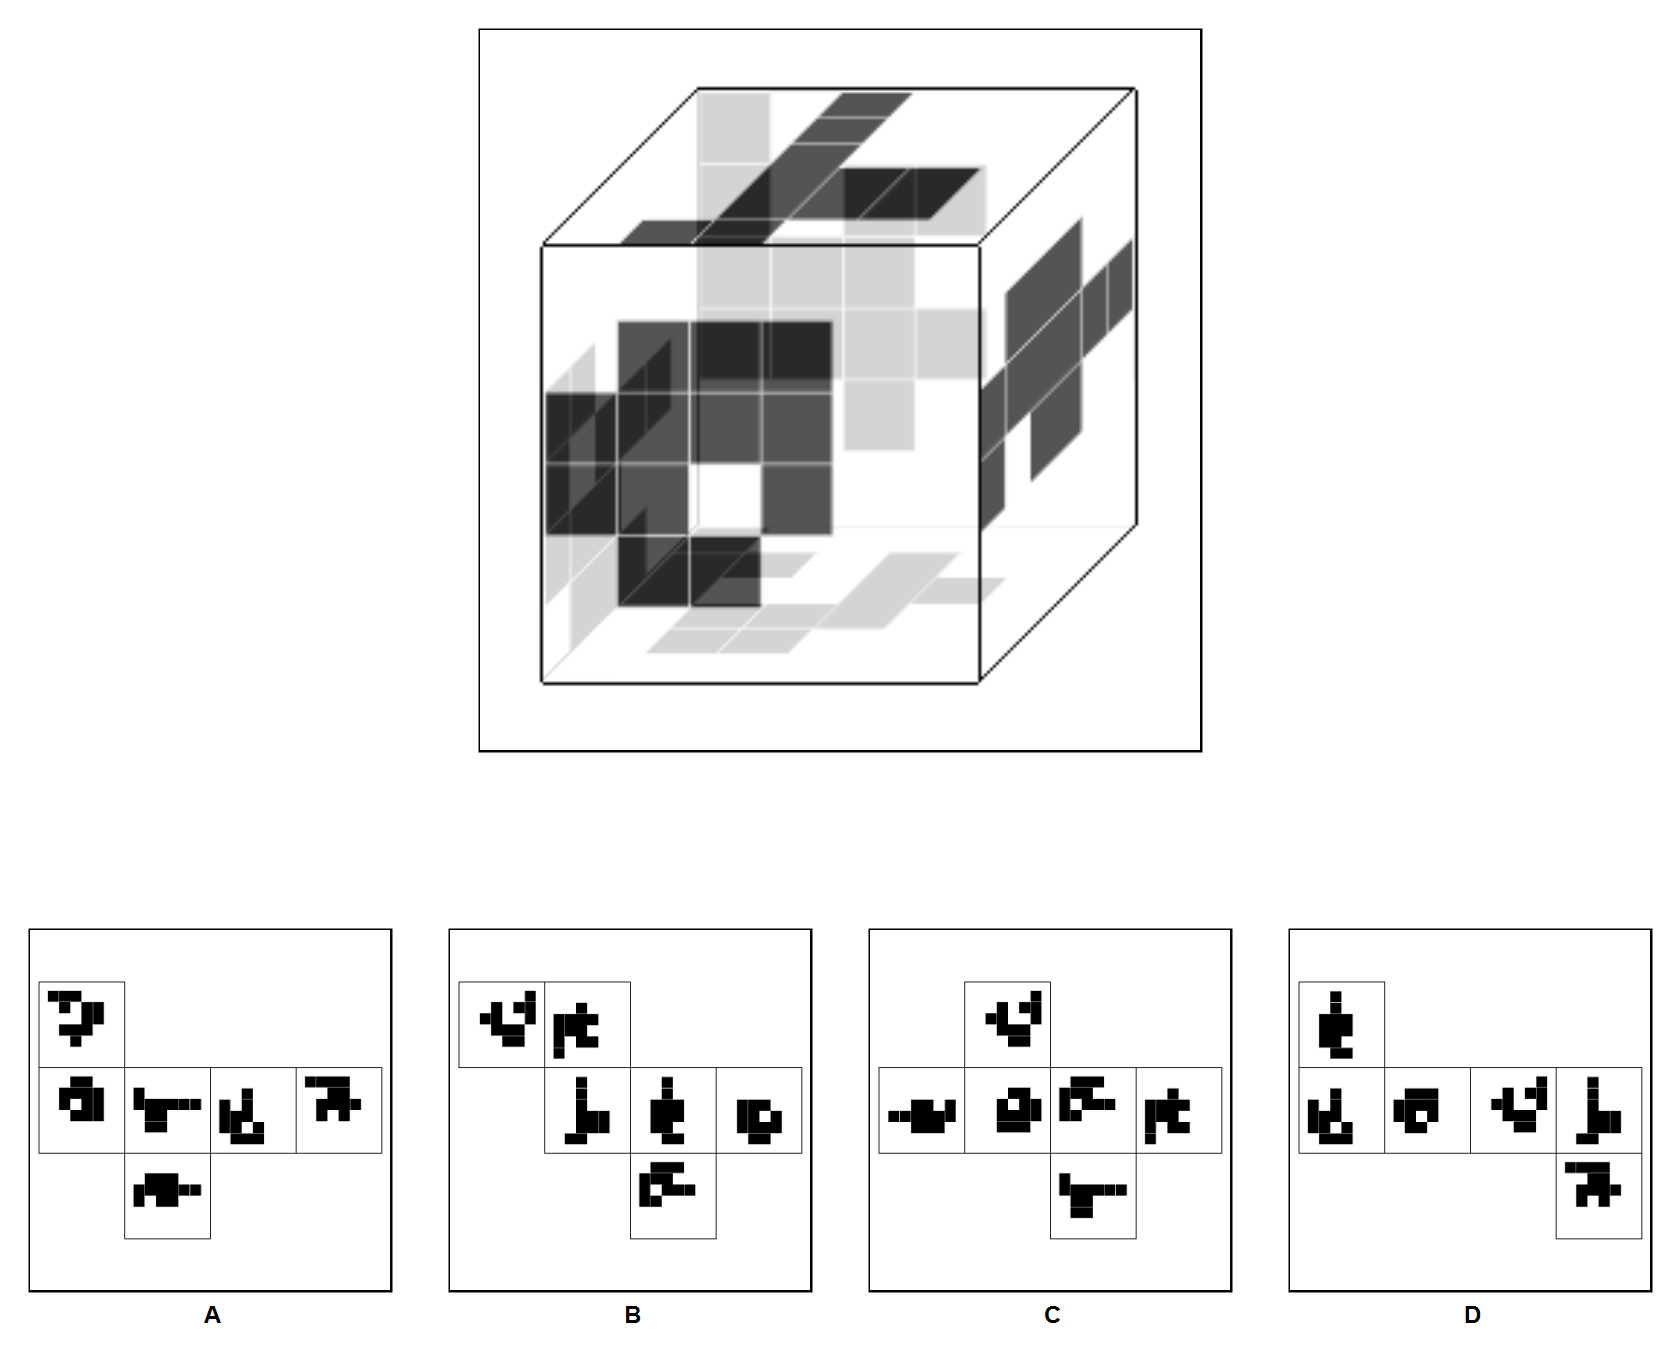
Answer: C